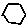
Label: hexagon